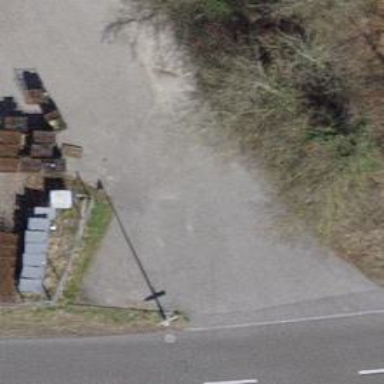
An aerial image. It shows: Asphalt road designated for service vehicles.